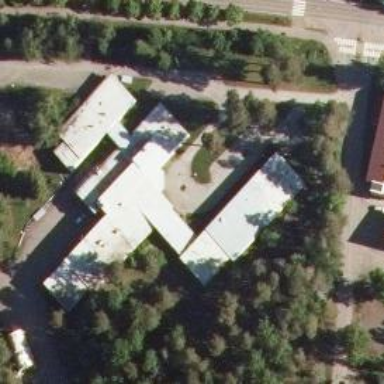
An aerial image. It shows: Healthcare clinic.